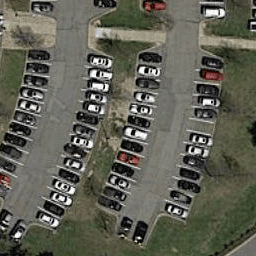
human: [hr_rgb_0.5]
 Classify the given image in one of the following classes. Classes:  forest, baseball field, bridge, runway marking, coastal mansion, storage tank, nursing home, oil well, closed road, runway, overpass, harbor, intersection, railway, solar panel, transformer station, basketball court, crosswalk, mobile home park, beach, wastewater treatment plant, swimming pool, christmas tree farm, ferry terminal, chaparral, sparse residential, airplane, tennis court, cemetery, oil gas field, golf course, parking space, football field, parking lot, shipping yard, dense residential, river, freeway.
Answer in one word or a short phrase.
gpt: parking lot